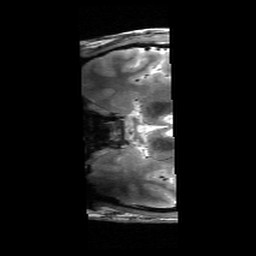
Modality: T2w
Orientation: coronal
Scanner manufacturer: siemens
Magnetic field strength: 6.98 T
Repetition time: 5.65 s
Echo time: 0.044 s